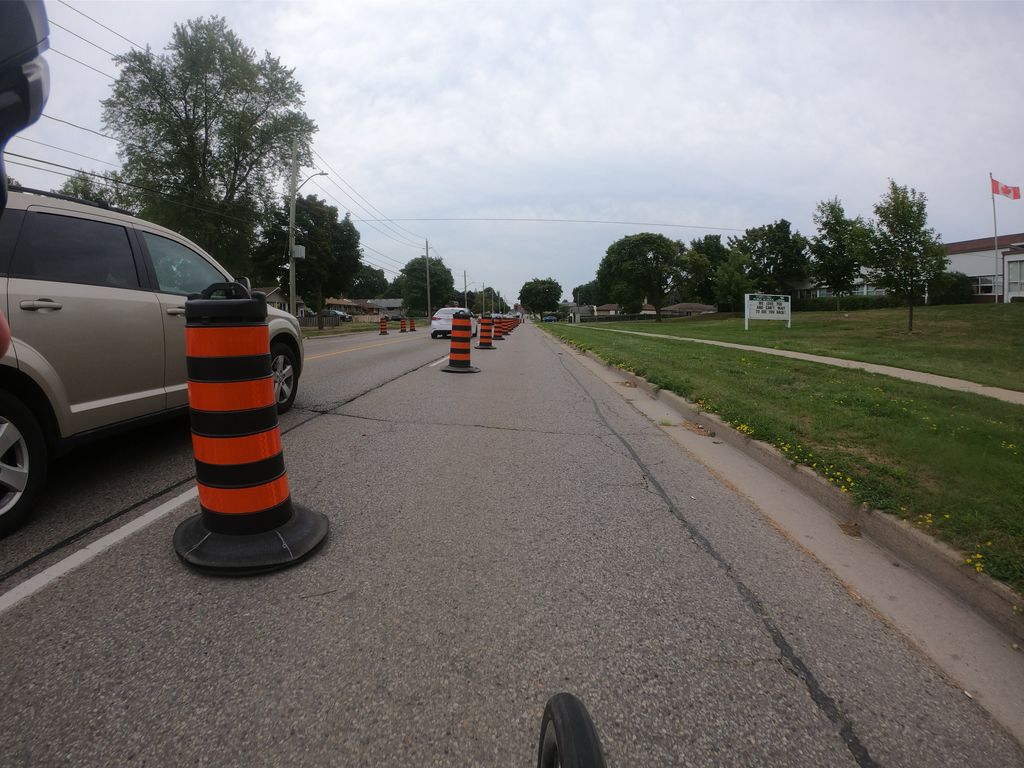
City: kitchener-waterloo